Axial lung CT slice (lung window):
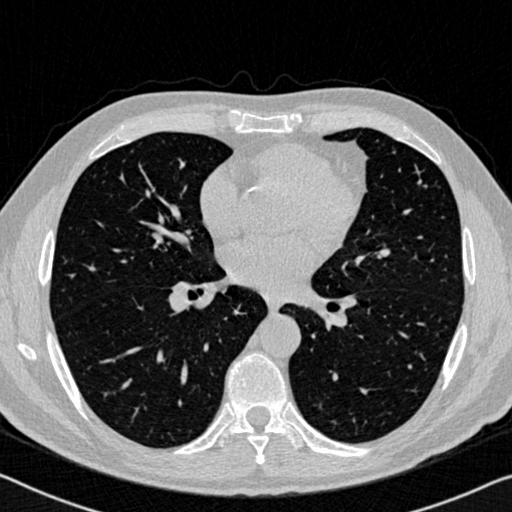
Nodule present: no